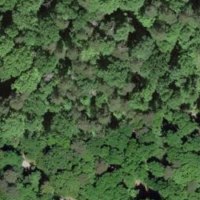
EUNIS habitat code: 41
Species observed at this site:
Certhia brachydactyla
Corvus corone
Turdus philomelos
Dendrocopos major
Turdus viscivorus
Buteo buteo
Sylvia atricapilla
Phylloscopus collybita
Poecile palustris
Dendrocoptes medius
Erithacus rubecula
Dryocopus martius
Phoenicurus ochruros
Sitta europaea
Garrulus glandarius
Certhia familiaris
Picus viridis
Periparus ater
Cyanistes caeruleus
Lophophanes cristatus
Sturnus vulgaris
Troglodytes troglodytes
Fringilla coelebs
Regulus ignicapilla
Columba palumbus
Turdus merula
Parus major
Columba oenas
Milvus milvus
Regulus regulus
Accipiter nisus